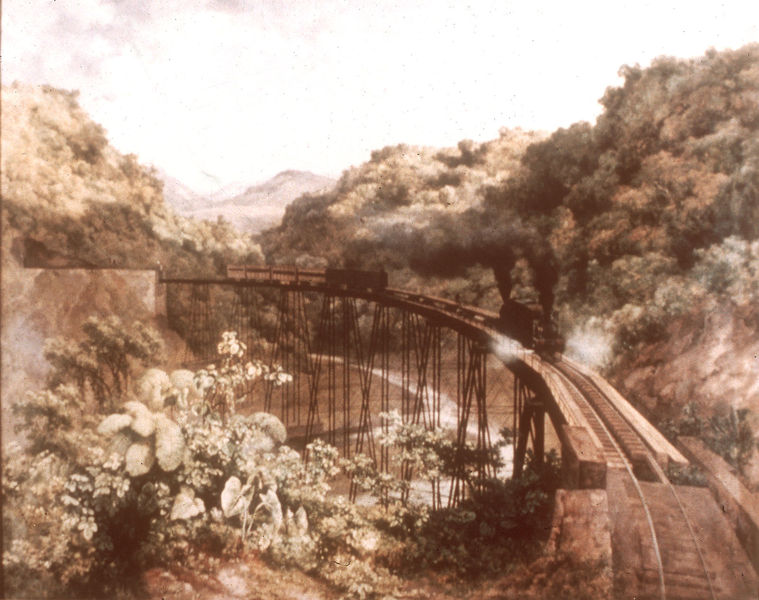
Titel: Die Brücke von Metlac
Künstler: José Maria Velasco
Schlagwörter: berg, bäume, fluss, landschaft, blumen, alt, hügel, brücke, büsche, tal, wald, zug, böschung, dampf, foto, stelzen, eisenbahn, eisenbahnbrücke, lok, lokomotive, dampflok, dampflokomotive, gleis, schienen, viadukt, stahl, gütertransport, r, mannbäume